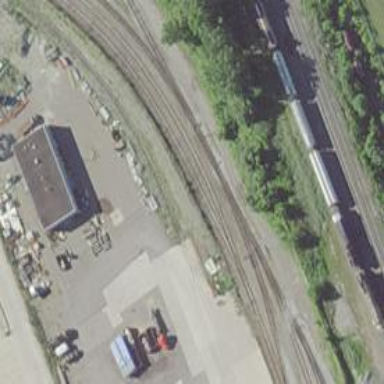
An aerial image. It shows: Railway spur service.